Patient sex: M
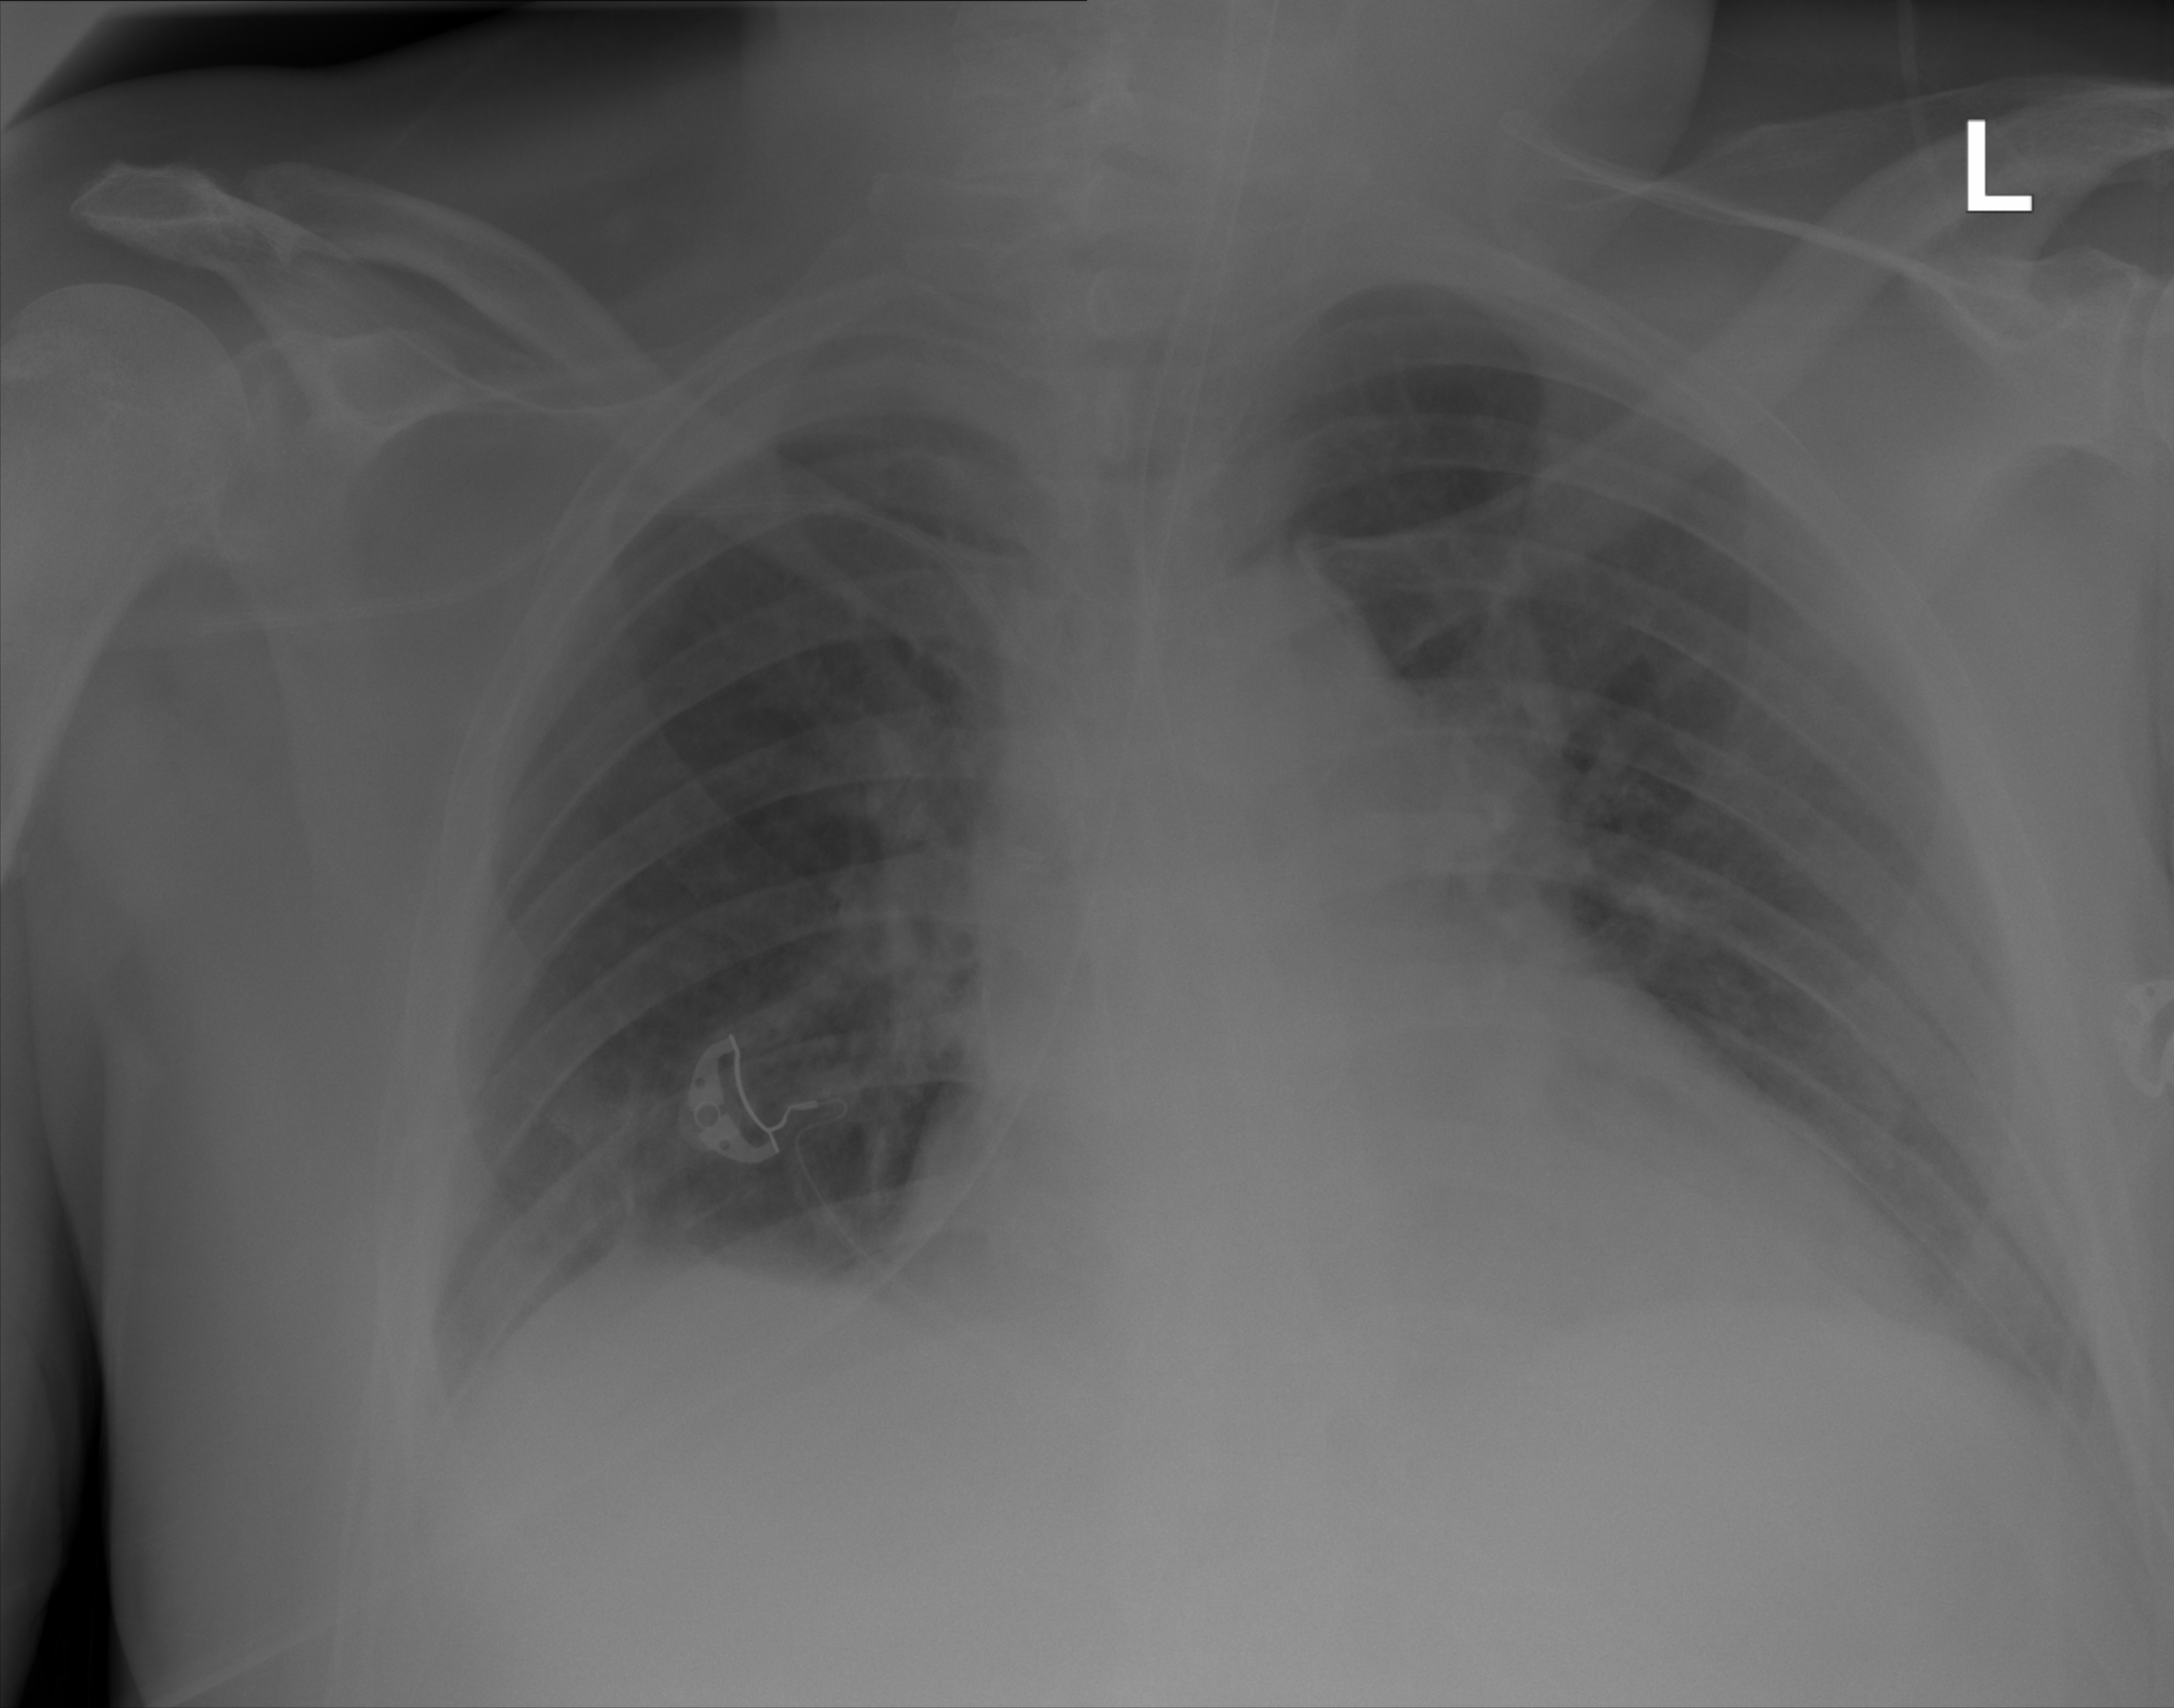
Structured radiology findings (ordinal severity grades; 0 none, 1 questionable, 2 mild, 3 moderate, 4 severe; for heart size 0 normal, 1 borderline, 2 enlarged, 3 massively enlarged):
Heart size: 1
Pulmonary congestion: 0
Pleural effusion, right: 0
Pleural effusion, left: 0
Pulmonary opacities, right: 2
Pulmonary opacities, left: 0
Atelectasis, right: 0
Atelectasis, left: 0